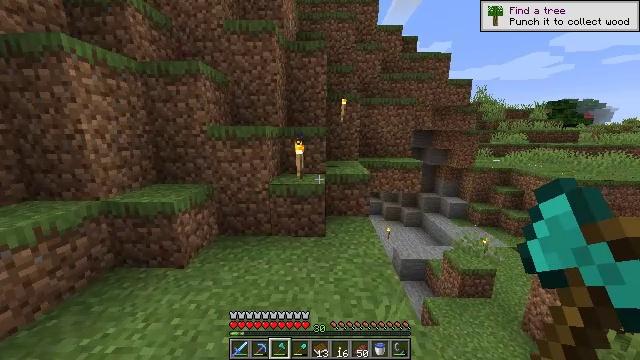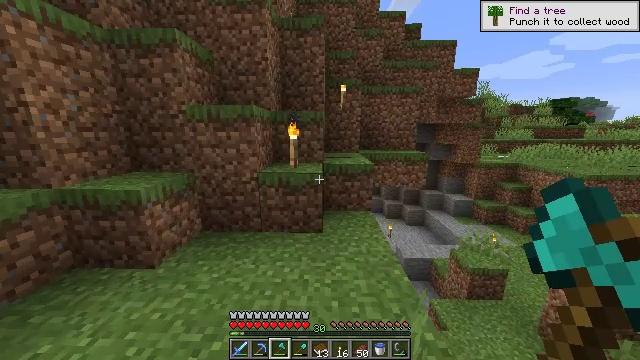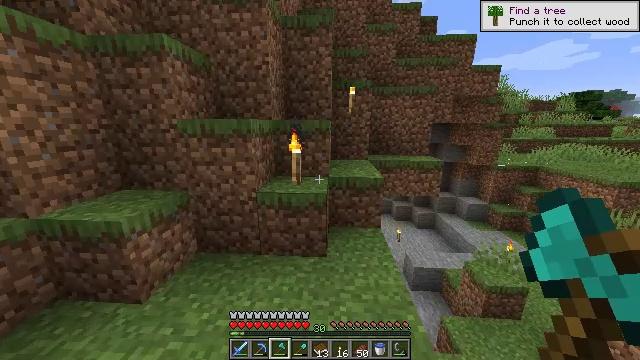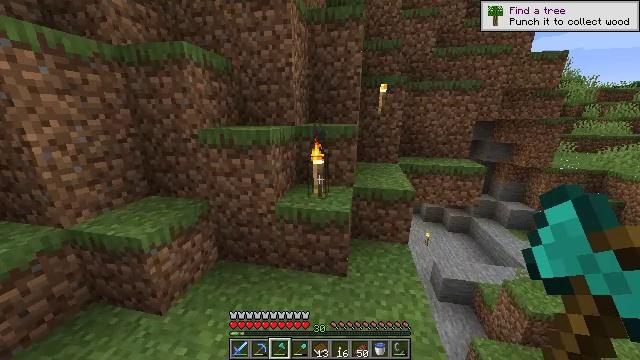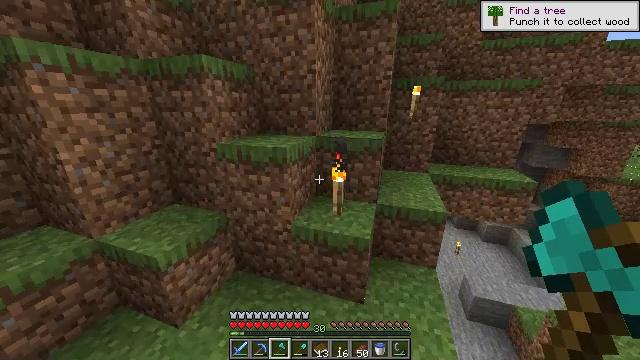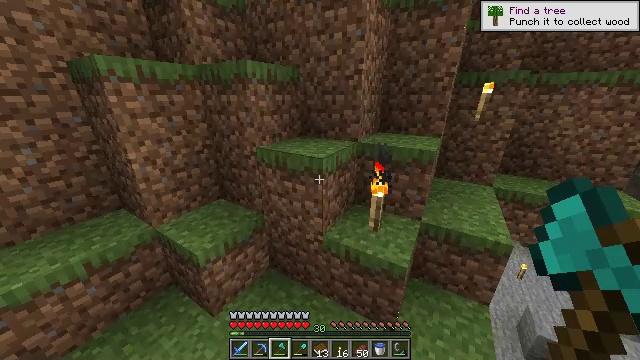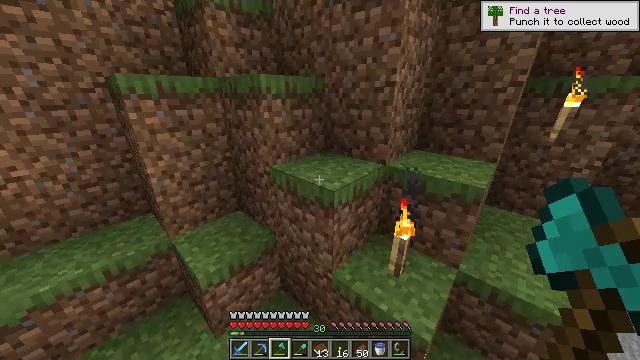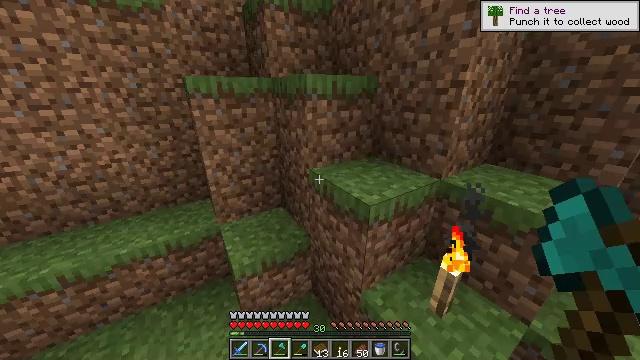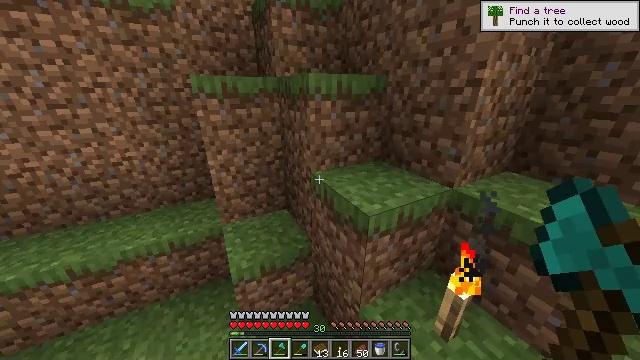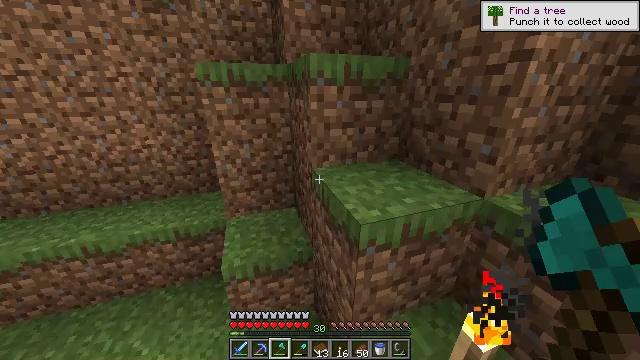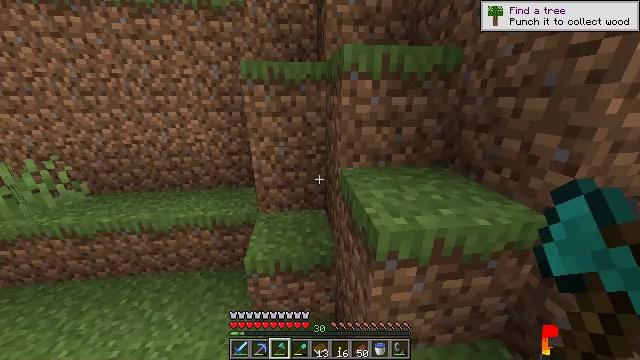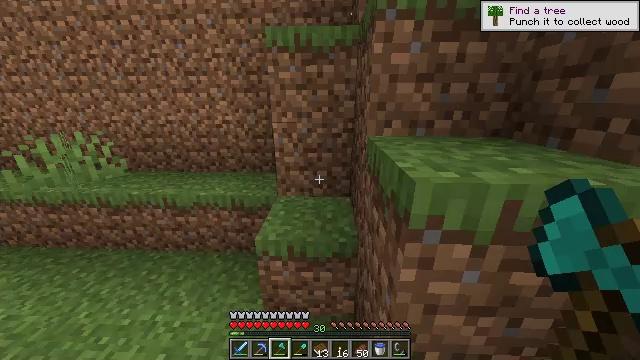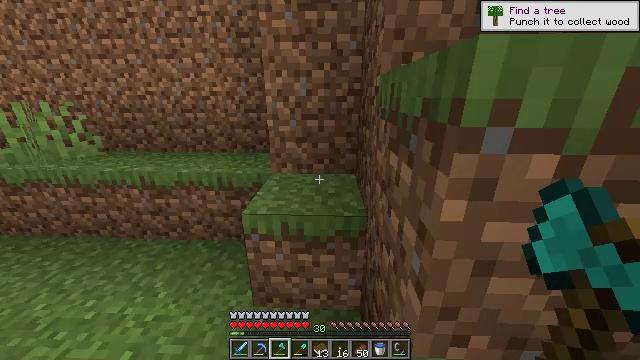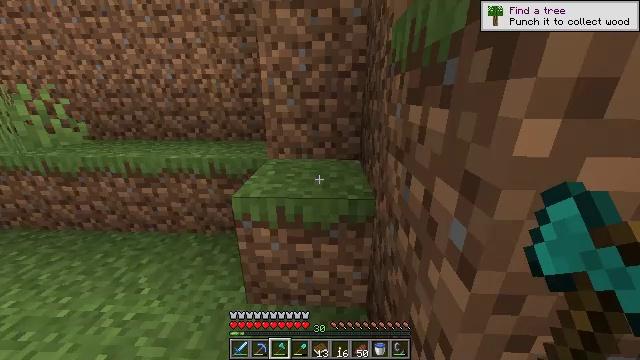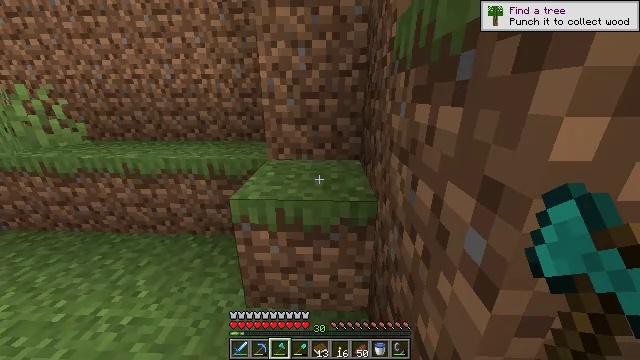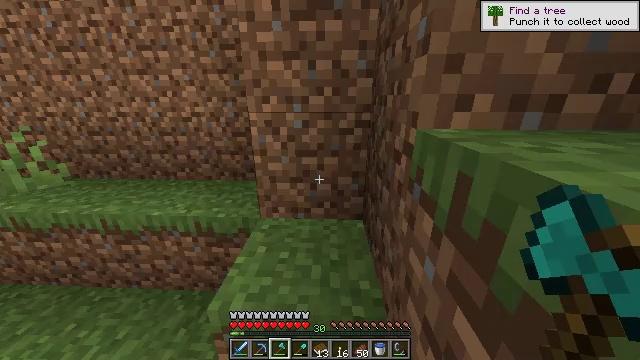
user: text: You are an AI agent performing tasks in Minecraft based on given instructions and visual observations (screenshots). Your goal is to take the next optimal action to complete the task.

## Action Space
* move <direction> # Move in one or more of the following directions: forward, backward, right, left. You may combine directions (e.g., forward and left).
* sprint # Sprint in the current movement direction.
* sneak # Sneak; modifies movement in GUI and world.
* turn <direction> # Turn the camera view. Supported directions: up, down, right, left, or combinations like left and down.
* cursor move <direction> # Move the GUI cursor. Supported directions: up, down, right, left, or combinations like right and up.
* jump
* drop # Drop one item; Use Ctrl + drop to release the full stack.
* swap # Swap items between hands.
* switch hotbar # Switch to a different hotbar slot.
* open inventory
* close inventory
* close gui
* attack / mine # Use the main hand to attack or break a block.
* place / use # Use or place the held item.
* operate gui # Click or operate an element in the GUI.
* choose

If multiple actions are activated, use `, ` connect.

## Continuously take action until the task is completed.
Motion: motion action
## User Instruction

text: Break the powered rail to collect it.
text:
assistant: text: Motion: move forward, sprint
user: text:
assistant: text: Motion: move forward, sprint, turn left and down, jump
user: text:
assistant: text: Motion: move forward, sprint, turn left and down, jump
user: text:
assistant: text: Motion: move forward, sprint, turn left and down, jump
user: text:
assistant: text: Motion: move forward, sprint, turn left and down, jump
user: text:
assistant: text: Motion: move forward, sprint, turn left, jump
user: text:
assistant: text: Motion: move forward, sprint, turn left
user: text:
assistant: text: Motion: move forward, sprint, turn left
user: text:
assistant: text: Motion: move forward, sprint, turn left
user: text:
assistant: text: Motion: move forward, sprint, turn left and up
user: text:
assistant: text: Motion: move forward, sprint, turn left and up
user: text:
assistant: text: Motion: move forward, sprint, jump
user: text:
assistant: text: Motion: move forward, sprint, jump
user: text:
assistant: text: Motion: move forward, sprint, jump
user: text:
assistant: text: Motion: move forward, sprint, jump
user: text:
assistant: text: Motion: move forward, sprint, turn right and up
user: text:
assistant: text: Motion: move forward, sprint, turn right and up
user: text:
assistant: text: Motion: move forward, sprint, turn right and up
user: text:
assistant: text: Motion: move forward and move right, sprint, turn right and down
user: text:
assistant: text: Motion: move forward and move right, sprint, turn right
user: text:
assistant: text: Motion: move forward and move right, sprint, turn right and down
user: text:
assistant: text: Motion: move forward and move right, sprint, turn right
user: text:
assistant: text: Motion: move forward and move right, sprint, turn right
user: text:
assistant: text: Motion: move forward and move right, sprint
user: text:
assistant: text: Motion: move forward and move right, sprint
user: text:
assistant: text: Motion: move forward and move right, sprint
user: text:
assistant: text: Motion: move forward and move right, sprint
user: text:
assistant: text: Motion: move forward and move right, sprint
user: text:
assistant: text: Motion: move forward and move right, sprint
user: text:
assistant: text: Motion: move forward, sprint